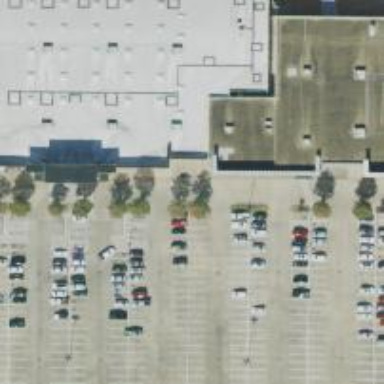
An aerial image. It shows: Parking space is available.